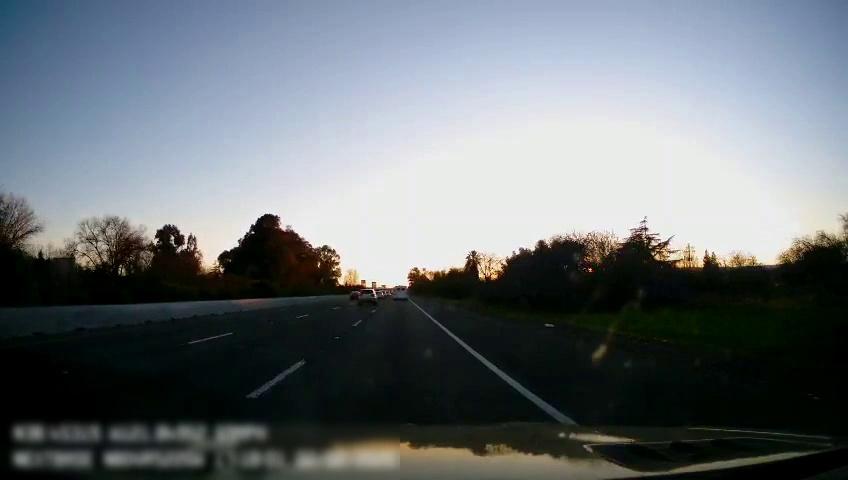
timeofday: Dusk/Dawn/Twilight
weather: Sunny
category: Drivable Space
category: Vehicles | Other LV
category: Vehicles | Car
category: Vehicles | SUV
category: Lanes | Current Lane
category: Lanes | Alternate Lane
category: Lanes | Alternate Lane
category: Lanes | Alternate Lane